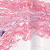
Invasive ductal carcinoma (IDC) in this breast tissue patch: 0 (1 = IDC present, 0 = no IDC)